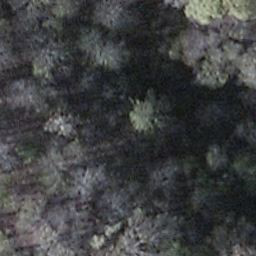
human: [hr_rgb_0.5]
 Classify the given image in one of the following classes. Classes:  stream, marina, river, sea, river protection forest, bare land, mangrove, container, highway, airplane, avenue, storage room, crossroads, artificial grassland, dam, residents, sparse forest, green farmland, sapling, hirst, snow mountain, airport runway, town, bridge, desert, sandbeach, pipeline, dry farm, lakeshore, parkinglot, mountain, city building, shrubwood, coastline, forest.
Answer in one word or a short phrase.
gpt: shrubwood